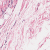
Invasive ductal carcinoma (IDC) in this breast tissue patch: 1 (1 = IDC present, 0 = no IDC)